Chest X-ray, AP view. Patient: 64 years old, sex F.
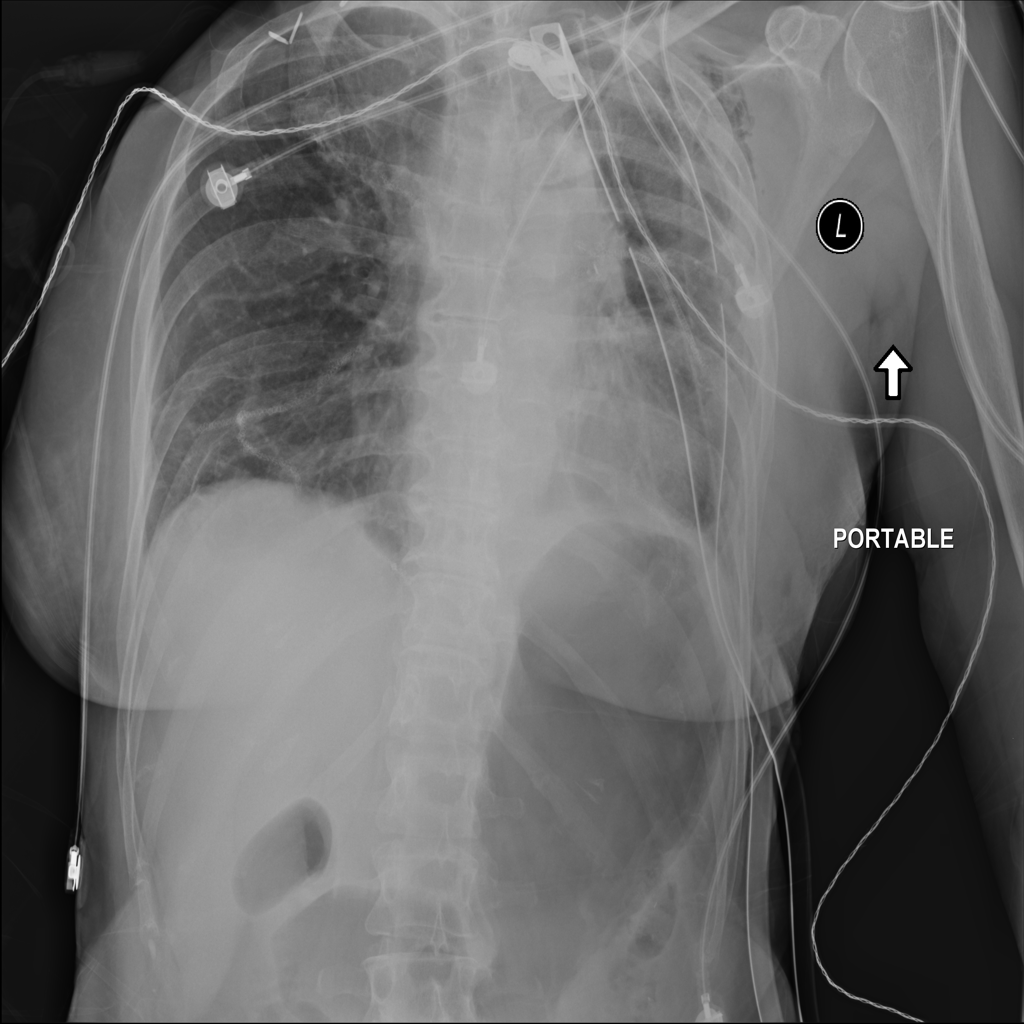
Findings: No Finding